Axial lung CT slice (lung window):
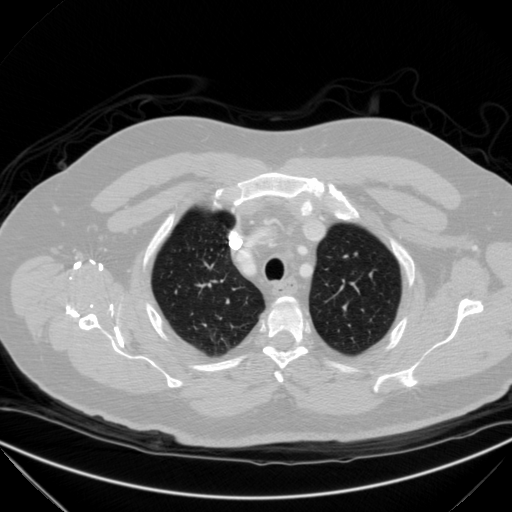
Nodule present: yes
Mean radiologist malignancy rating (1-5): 2.5